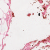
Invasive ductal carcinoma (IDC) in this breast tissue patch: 0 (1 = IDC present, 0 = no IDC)